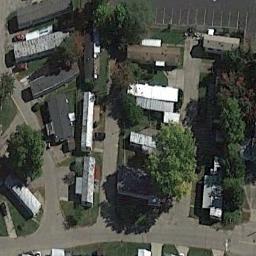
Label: mobile_home_park